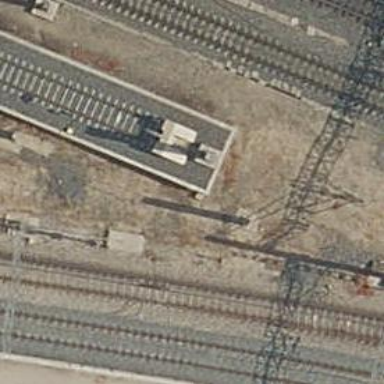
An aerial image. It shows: Railway buffer stop.